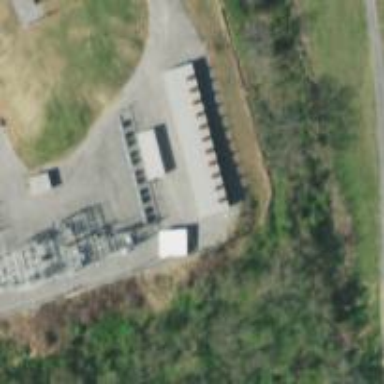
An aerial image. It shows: Generator is pictured.